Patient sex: F
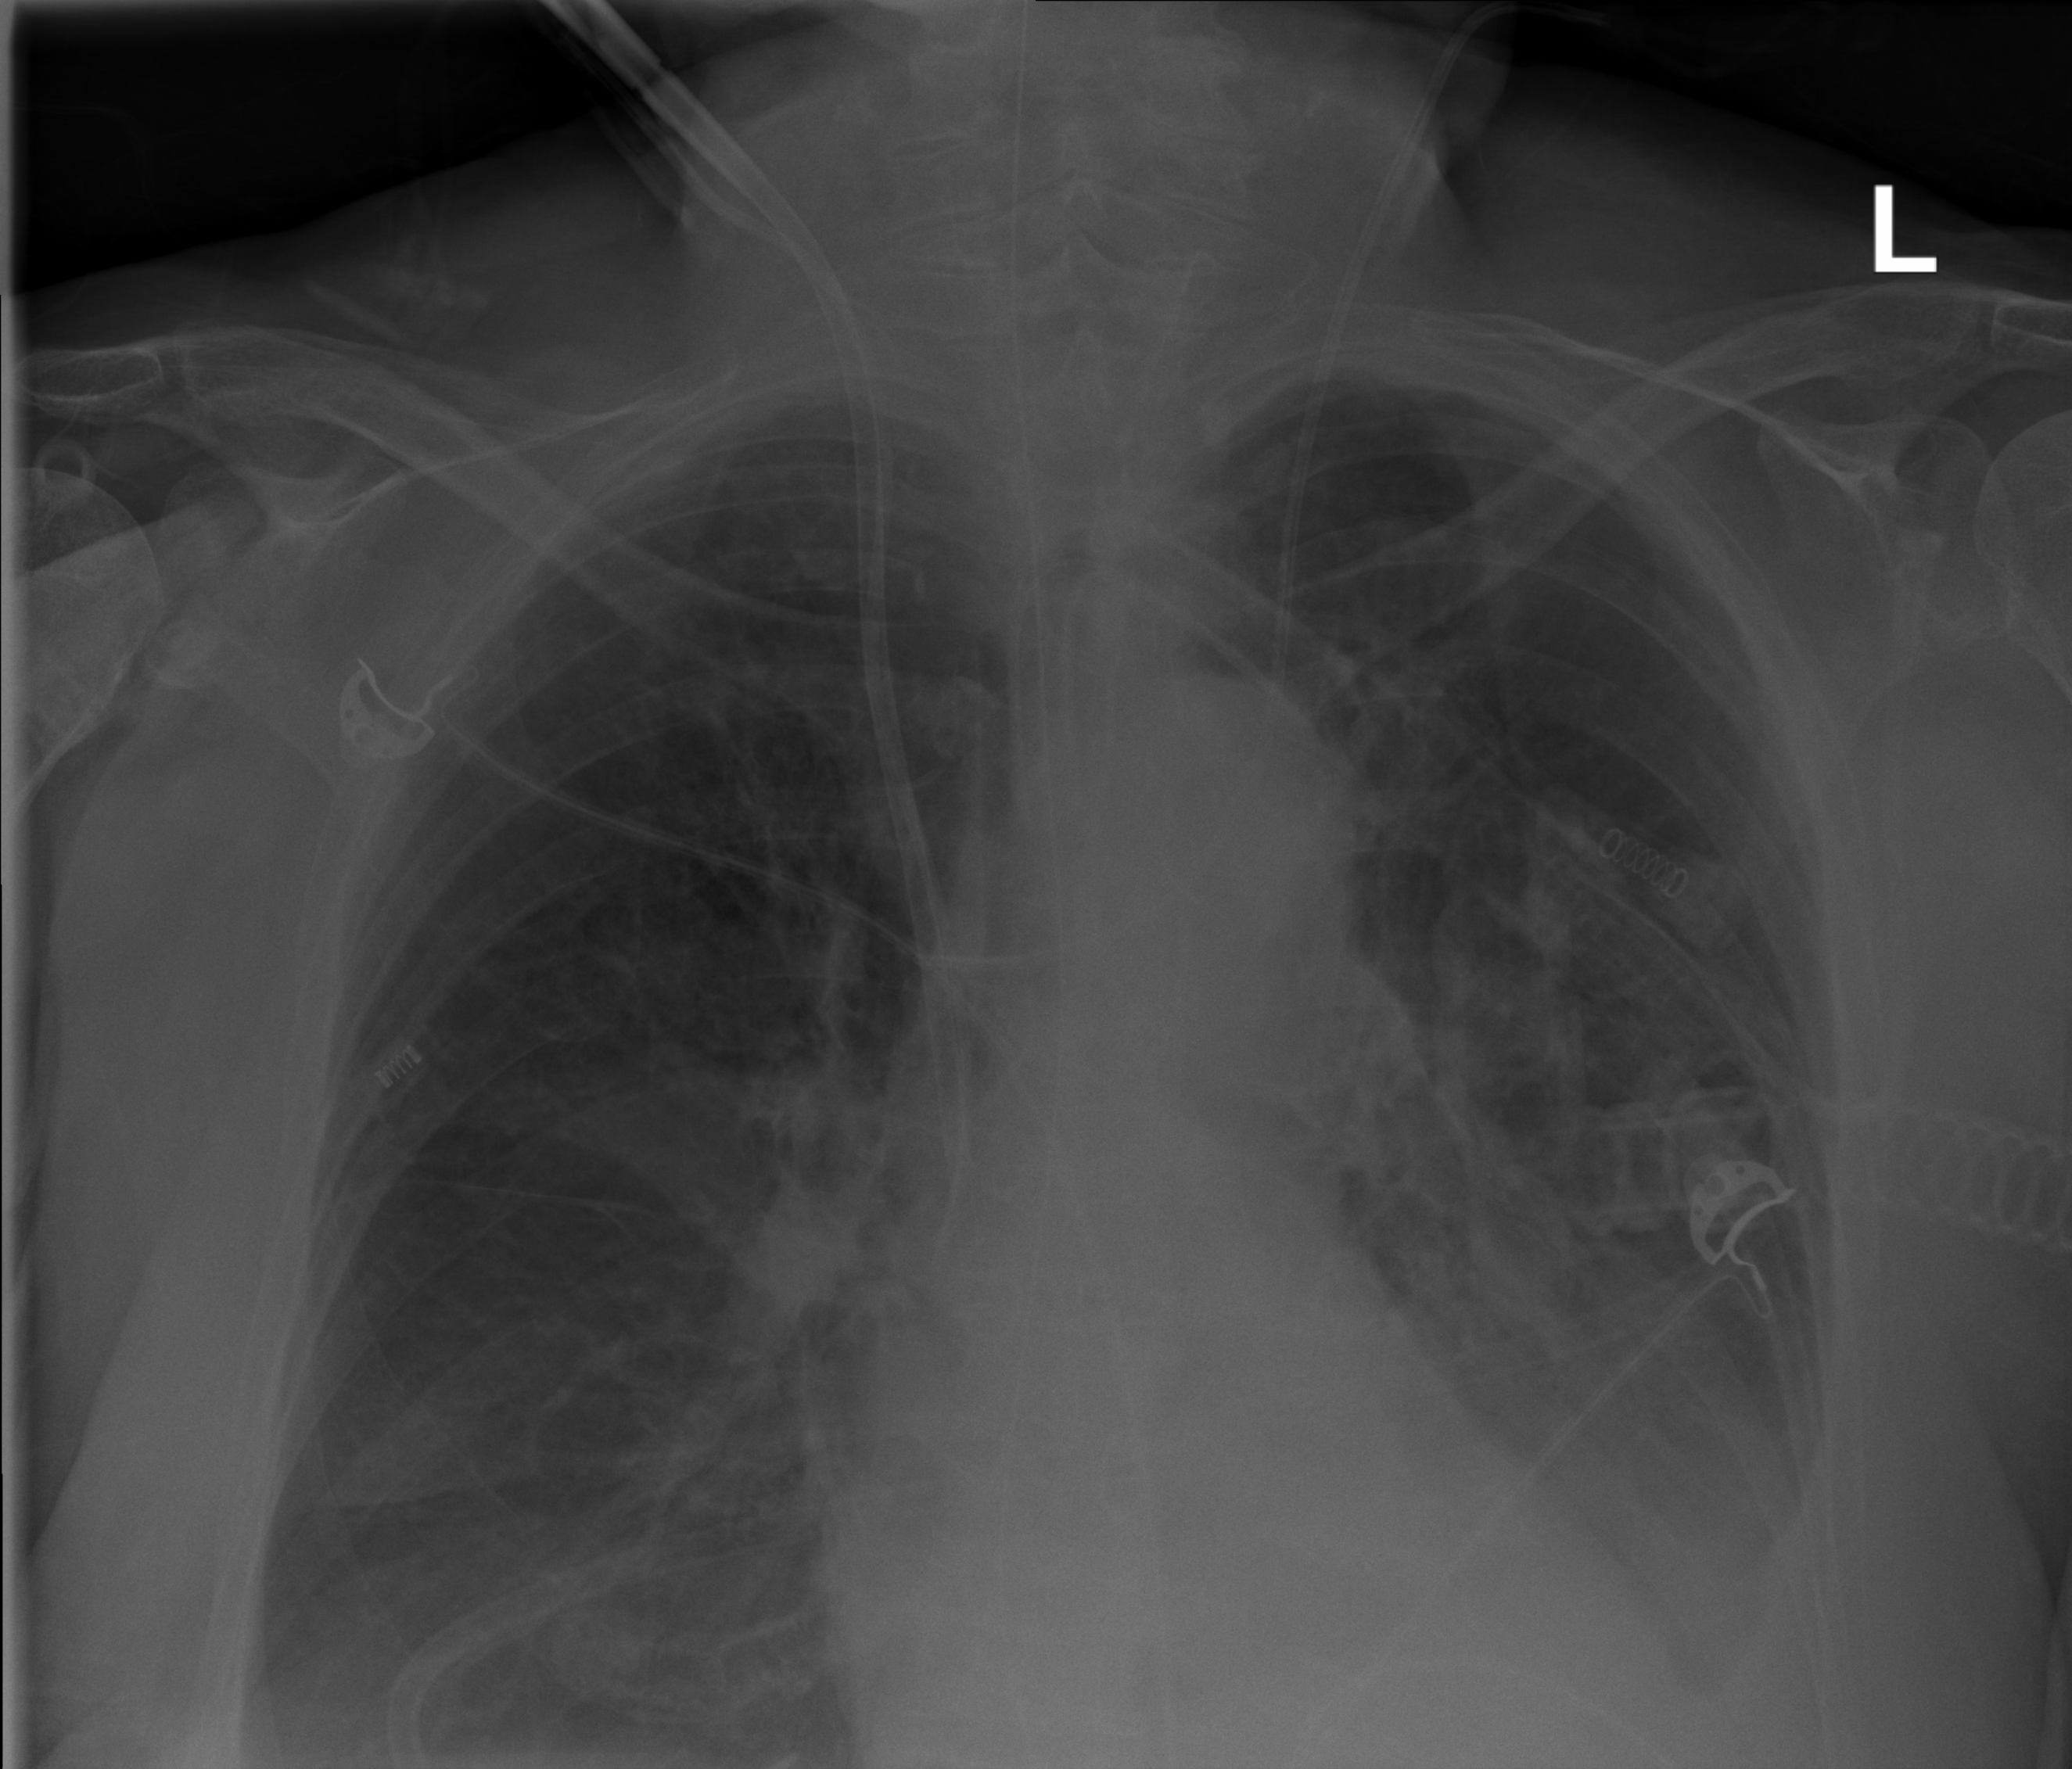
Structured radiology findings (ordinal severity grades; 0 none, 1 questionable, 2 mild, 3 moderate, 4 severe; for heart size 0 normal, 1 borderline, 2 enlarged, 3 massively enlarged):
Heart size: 0
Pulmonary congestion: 0
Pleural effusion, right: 0
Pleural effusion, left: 3
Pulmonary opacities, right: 0
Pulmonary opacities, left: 0
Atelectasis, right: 2
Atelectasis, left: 2